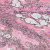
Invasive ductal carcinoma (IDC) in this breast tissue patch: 0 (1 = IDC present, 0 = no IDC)